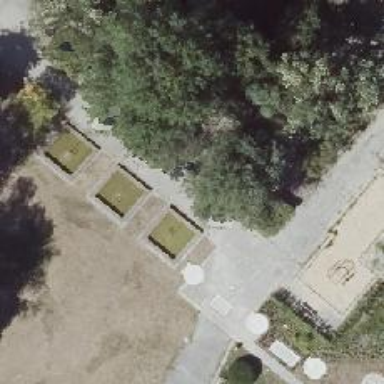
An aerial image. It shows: Fountain.